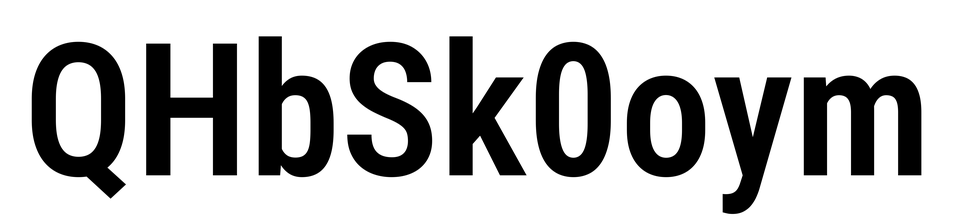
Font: Roboto_Condensed_SemiBold